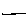
Label: line